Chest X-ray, PA view. Patient: 52 years old, sex M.
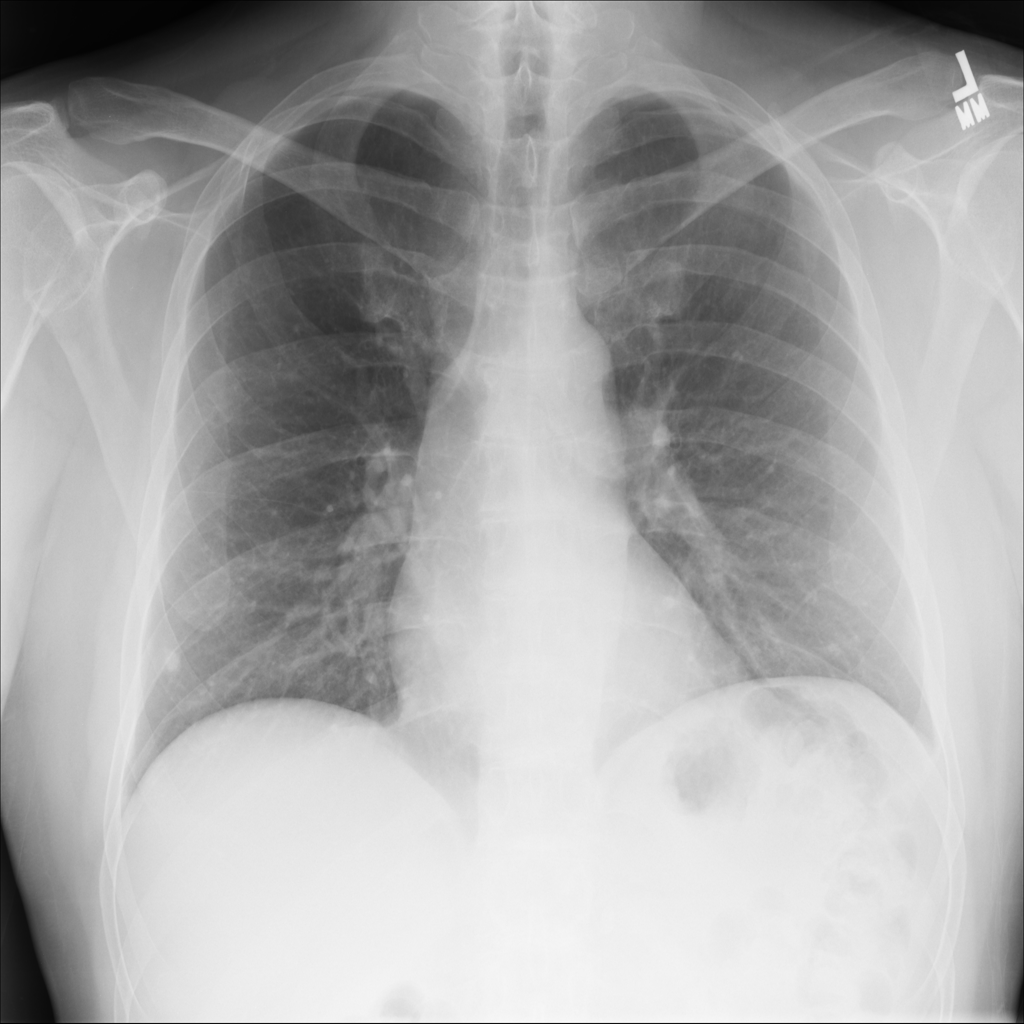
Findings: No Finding